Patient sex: M
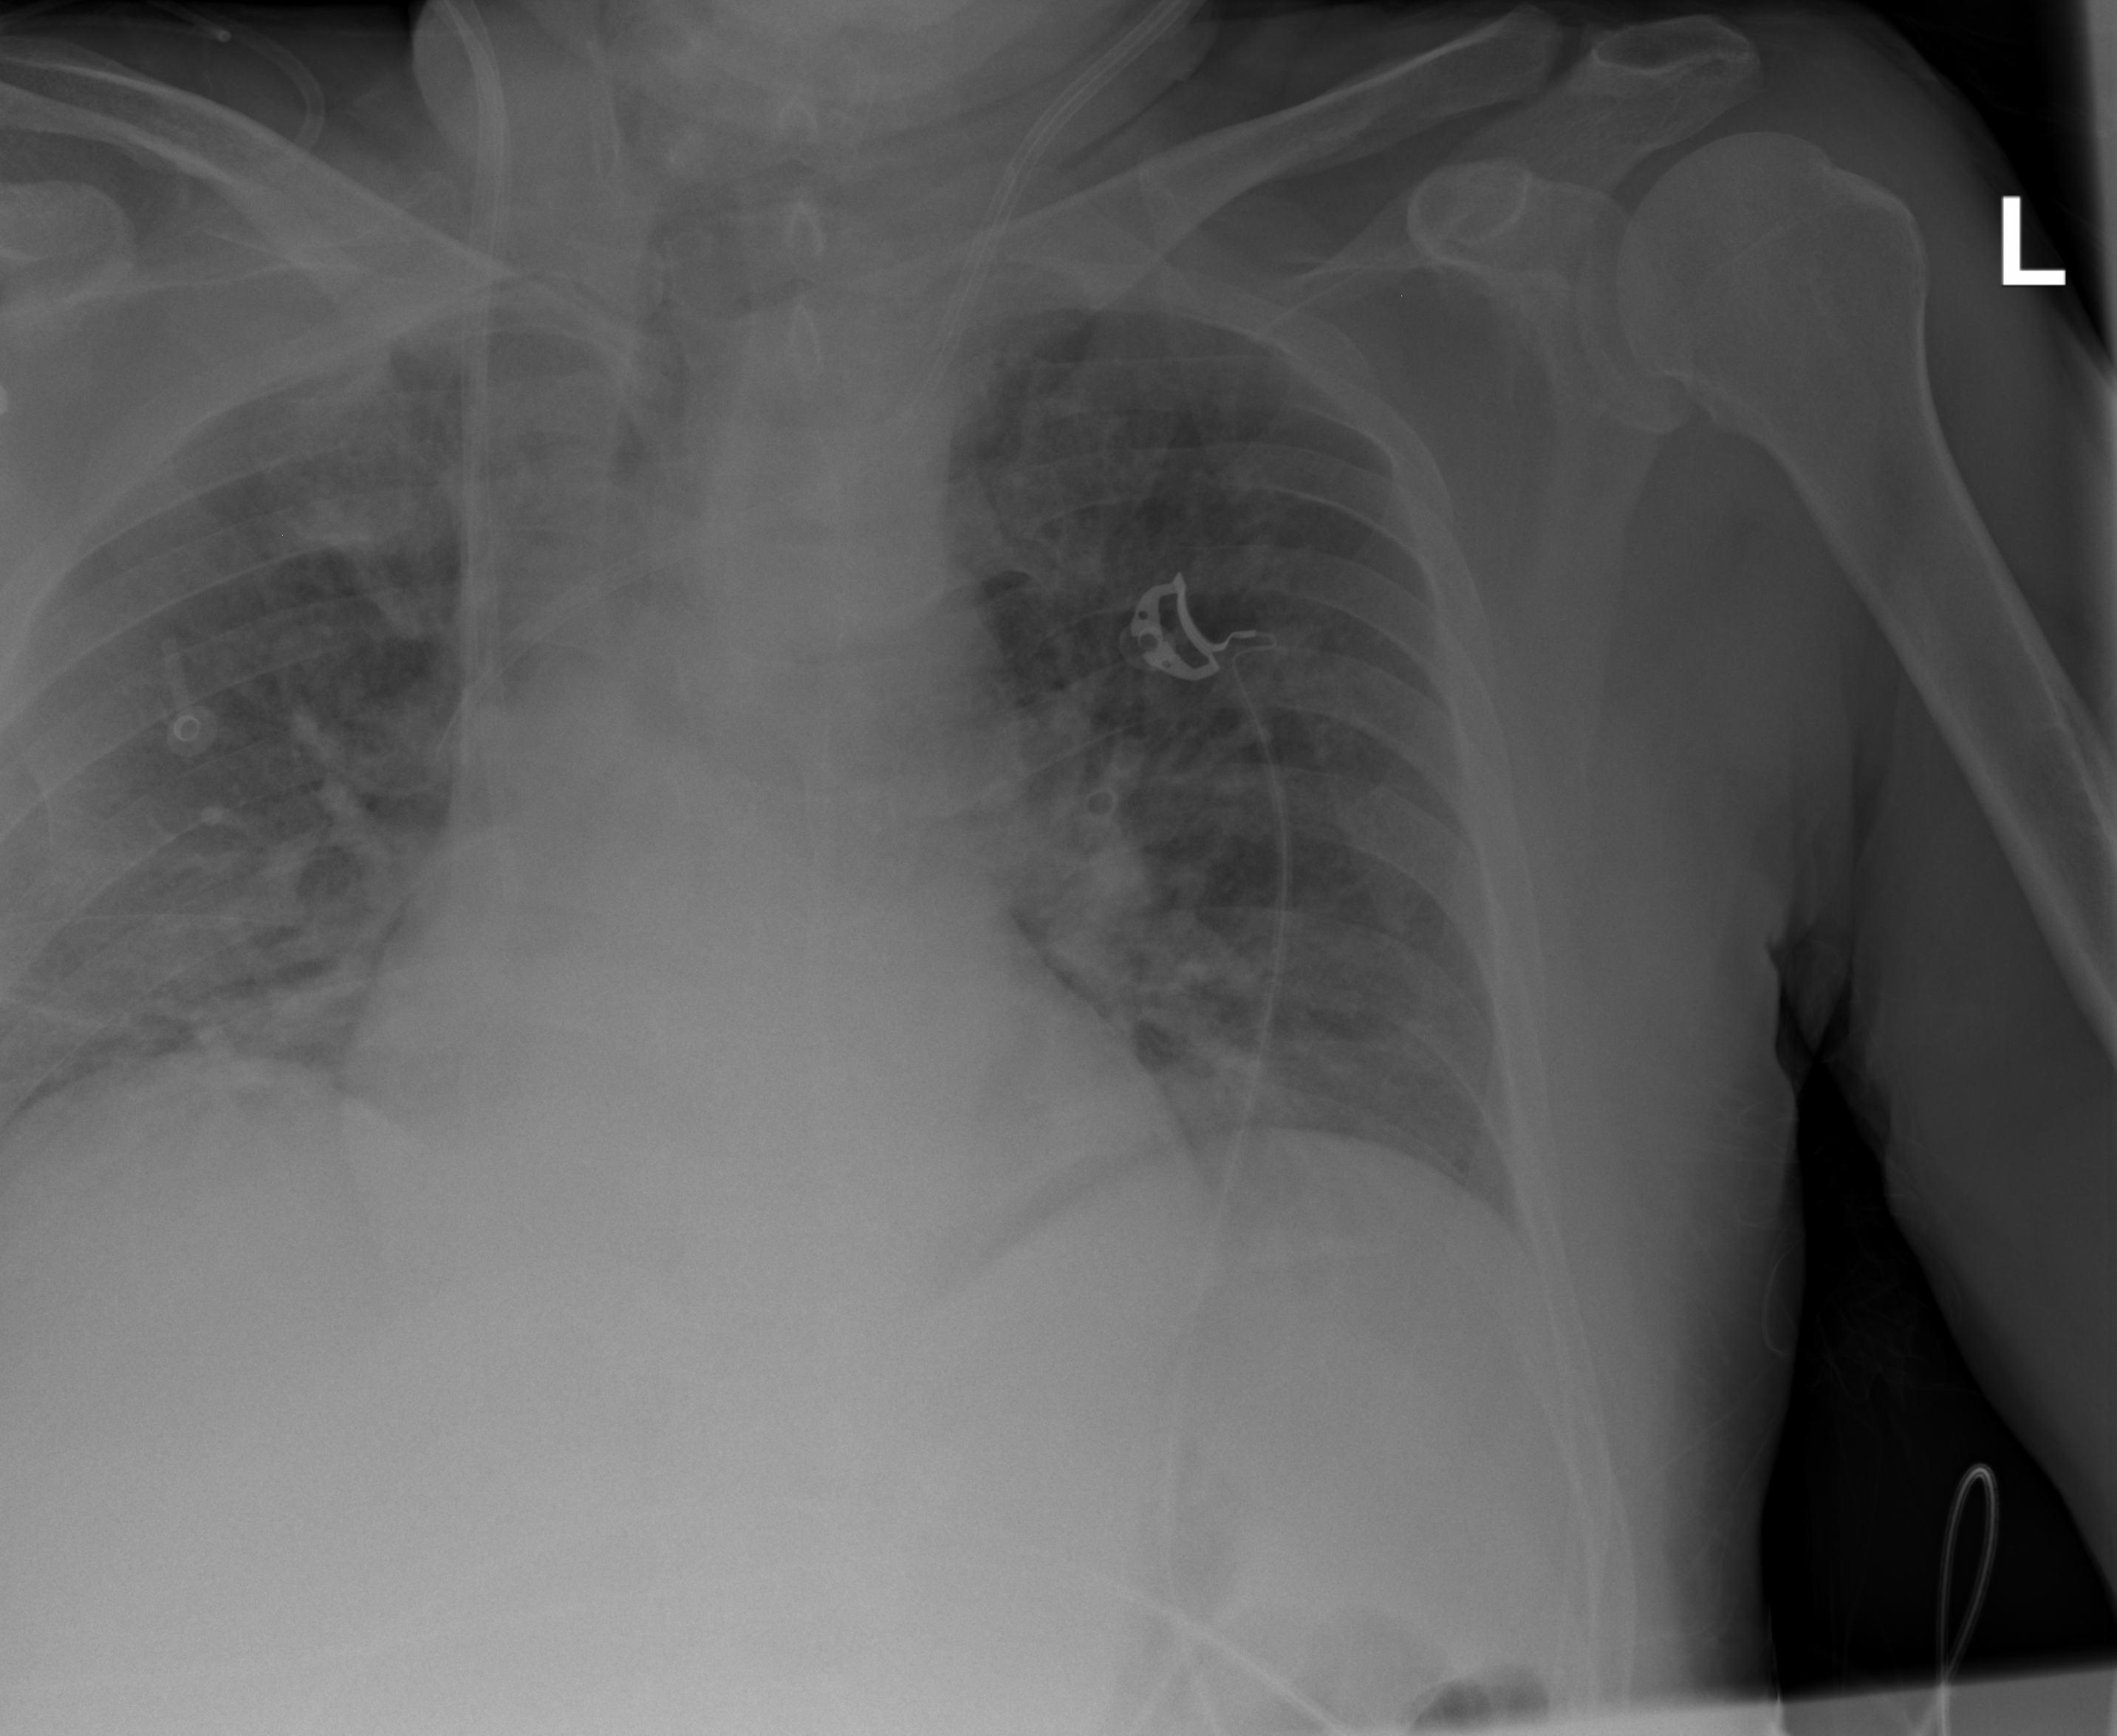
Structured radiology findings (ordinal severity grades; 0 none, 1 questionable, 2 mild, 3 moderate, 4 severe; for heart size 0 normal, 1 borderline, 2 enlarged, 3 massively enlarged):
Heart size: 0
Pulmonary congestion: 3
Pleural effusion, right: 0
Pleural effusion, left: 0
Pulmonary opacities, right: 1
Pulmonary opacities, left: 1
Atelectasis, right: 3
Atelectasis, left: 0